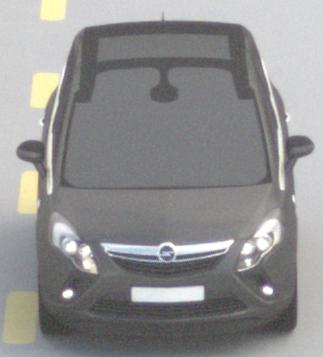
Make: Opel
Model: Zafira Tourer 1.8
Detailed model: Zafira (C) Tourer
Model produced from: 2012/01
Model produced until: 2015/06
Doors: 5
Color: gray
Road condition: dry road
Daytime: morning or afternoon
Contrast: low contrast